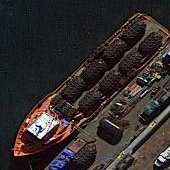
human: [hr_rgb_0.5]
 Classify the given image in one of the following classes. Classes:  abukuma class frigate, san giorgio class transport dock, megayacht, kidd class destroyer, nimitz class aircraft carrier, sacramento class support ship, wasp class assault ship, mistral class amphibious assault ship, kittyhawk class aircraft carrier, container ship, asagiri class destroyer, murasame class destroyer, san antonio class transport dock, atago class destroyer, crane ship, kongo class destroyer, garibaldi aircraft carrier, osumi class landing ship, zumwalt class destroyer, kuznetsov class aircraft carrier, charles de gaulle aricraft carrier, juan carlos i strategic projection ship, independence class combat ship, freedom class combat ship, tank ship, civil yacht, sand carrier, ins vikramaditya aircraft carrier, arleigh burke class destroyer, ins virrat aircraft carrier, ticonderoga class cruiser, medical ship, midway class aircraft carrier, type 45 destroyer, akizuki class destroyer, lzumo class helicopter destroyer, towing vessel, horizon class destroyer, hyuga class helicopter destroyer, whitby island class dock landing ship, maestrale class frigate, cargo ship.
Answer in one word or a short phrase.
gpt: Cargo ship